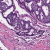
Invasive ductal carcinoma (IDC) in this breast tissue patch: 1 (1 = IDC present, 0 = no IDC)